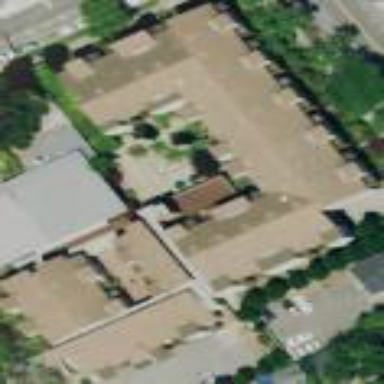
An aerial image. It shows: Retirement home located in apartment building.